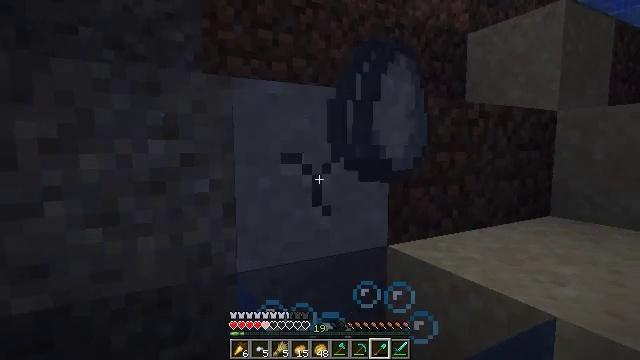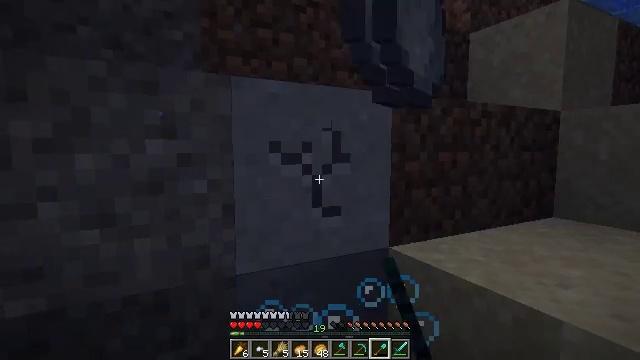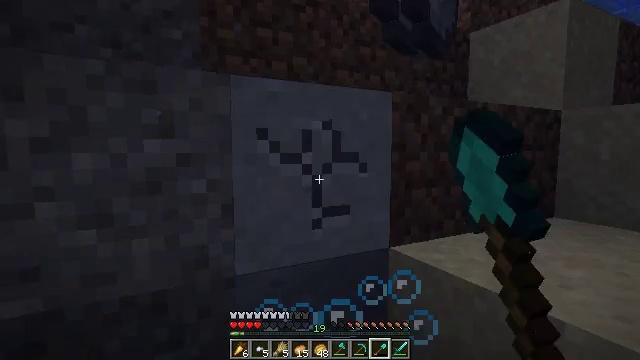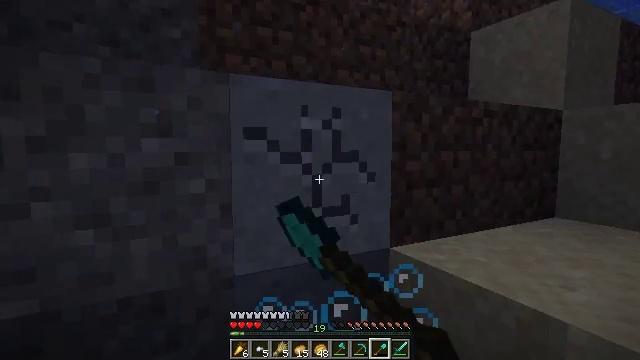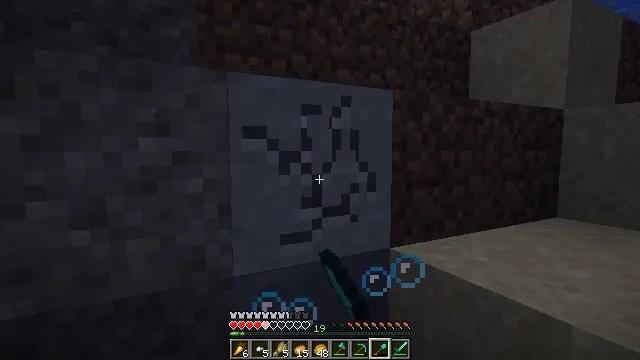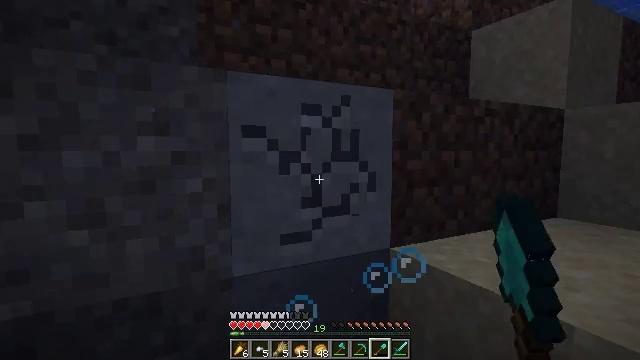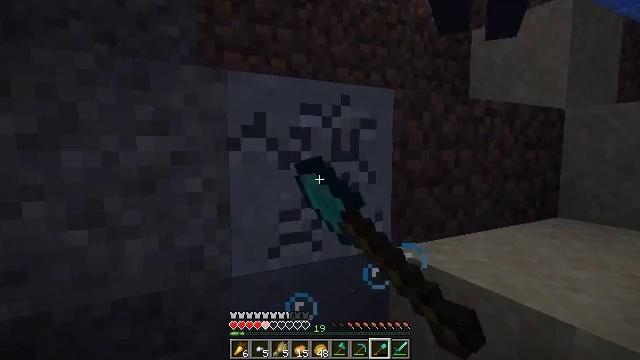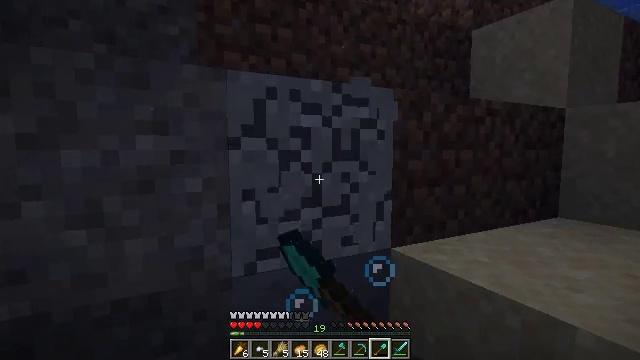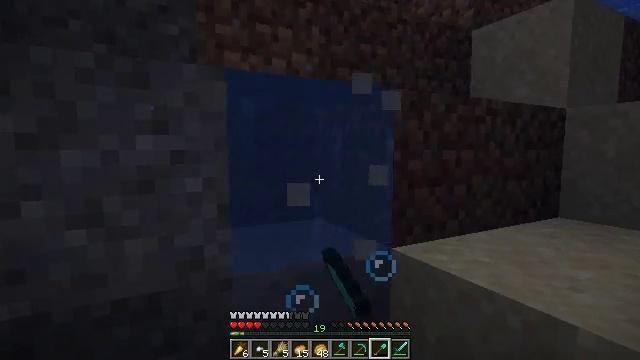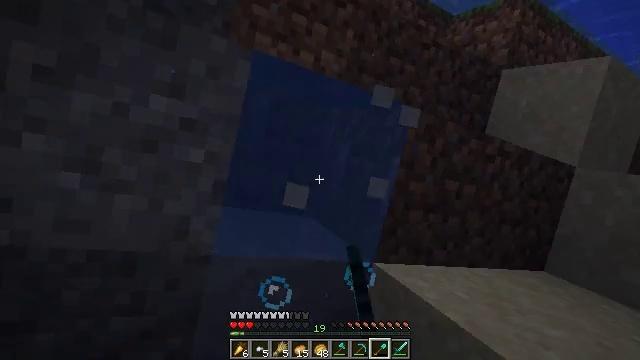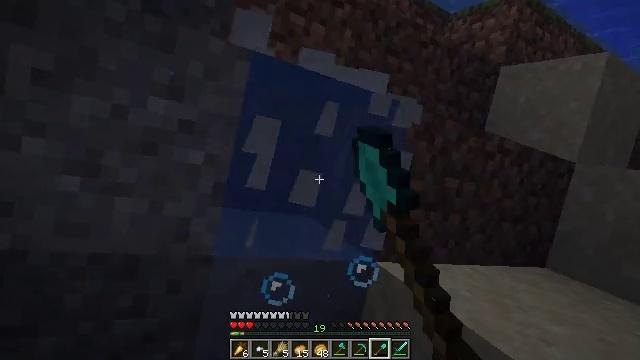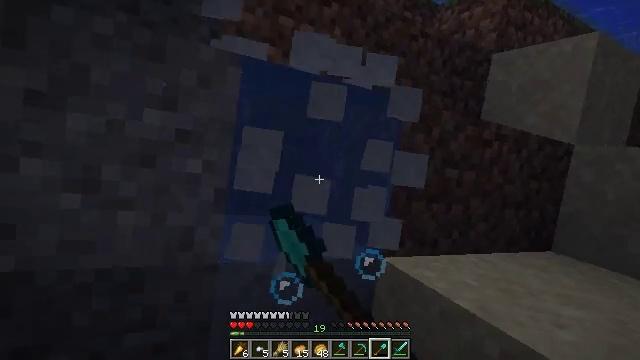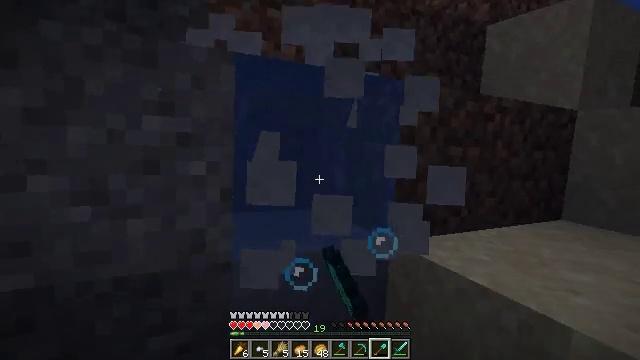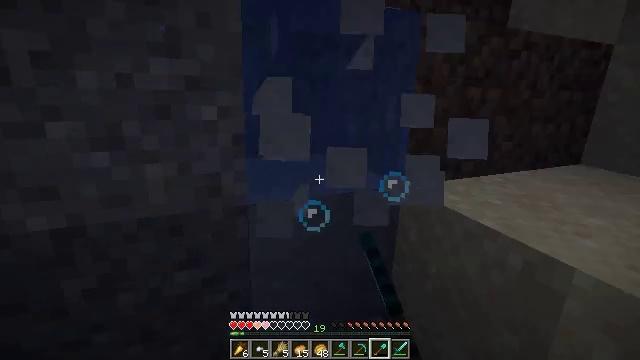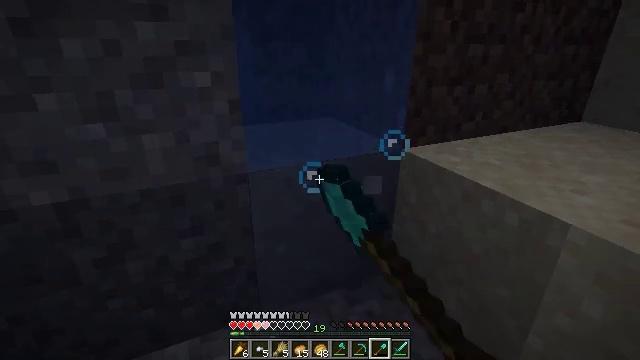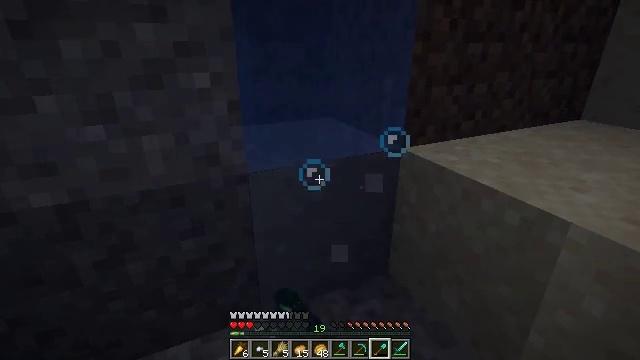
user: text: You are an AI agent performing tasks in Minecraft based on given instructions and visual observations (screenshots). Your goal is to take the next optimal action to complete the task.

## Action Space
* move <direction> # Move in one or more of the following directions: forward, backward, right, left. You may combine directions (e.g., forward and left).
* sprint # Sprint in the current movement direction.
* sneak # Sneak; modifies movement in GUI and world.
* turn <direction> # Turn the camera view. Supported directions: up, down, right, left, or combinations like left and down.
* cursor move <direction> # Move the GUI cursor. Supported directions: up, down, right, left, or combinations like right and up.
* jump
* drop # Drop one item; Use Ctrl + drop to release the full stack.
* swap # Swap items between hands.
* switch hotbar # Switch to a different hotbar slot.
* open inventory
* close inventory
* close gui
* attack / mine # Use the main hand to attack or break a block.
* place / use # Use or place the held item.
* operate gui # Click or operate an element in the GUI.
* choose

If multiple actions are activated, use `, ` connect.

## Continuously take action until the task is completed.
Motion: motion action
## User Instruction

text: Break the clay block to collect it.
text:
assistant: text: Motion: attack / mine
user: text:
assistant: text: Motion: attack / mine
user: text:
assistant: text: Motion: attack / mine
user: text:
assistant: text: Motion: attack / mine
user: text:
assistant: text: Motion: attack / mine
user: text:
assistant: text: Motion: attack / mine
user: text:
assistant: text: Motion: attack / mine
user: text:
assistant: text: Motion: attack / mine
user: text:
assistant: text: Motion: attack / mine
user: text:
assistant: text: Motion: attack / mine
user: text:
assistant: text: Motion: attack / mine
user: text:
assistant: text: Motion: turn down, attack / mine
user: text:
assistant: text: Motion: turn left and down, attack / mine
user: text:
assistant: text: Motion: turn down, attack / mine
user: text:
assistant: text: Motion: attack / mine
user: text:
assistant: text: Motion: attack / mine
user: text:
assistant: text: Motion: attack / mine
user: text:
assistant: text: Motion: attack / mine
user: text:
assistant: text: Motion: attack / mine
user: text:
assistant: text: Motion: attack / mine
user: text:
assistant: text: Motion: attack / mine
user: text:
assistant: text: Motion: attack / mine
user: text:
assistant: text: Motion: attack / mine
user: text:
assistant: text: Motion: move forward, attack / mine
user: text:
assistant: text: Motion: move forward, attack / mine
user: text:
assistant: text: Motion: move forward, attack / mine
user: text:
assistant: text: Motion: move forward, attack / mine
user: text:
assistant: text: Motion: move forward, attack / mine
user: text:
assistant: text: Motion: move forward, attack / mine
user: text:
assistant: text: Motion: move forward, attack / mine